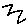
Label: zigzag